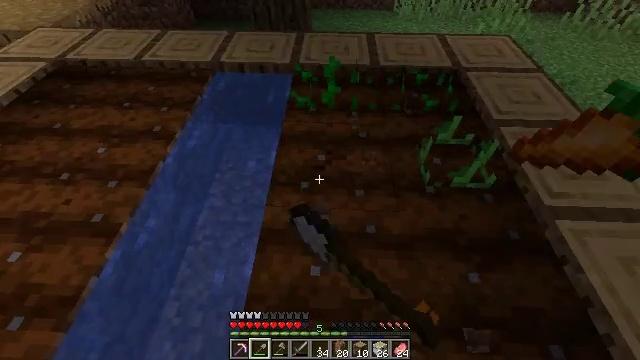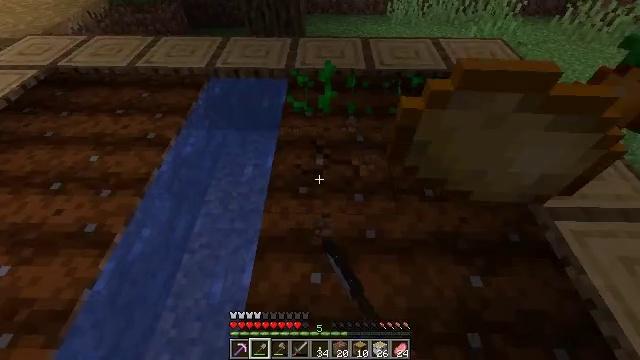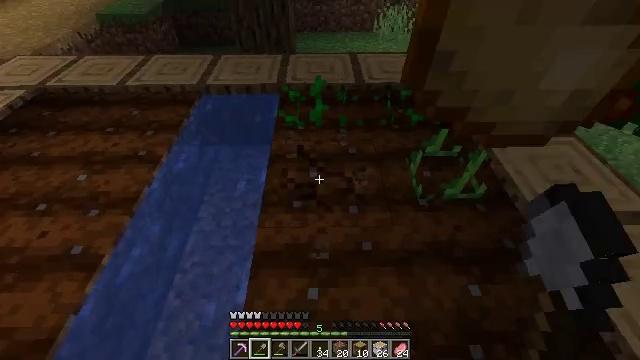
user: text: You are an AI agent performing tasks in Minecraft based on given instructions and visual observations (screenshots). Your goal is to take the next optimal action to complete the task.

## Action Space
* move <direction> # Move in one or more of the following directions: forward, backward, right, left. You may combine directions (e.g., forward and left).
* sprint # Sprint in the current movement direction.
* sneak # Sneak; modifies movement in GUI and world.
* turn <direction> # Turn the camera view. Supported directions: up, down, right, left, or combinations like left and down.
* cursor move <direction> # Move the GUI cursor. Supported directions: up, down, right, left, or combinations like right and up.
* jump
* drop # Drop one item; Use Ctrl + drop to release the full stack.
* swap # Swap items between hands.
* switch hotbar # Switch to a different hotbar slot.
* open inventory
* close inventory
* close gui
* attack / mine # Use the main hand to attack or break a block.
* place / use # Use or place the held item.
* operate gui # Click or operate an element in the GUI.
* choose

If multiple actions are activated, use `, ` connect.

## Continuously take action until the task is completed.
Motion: motion action
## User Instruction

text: Break the mature wheat plants.
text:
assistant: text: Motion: turn right, attack / mine
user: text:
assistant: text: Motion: turn right and up, attack / mine
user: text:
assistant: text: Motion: attack / mine